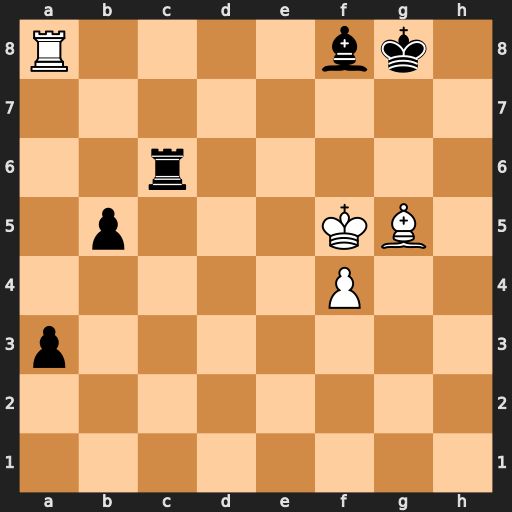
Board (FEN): R4bk1/8/2r5/1p3KB1/5P2/p7/8/8
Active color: w
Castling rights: -
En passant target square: -
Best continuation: Be7 Kf7 Bxf8